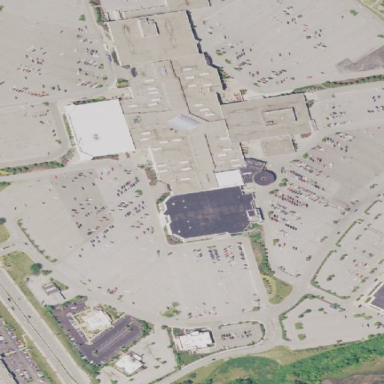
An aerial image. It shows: Retail area.